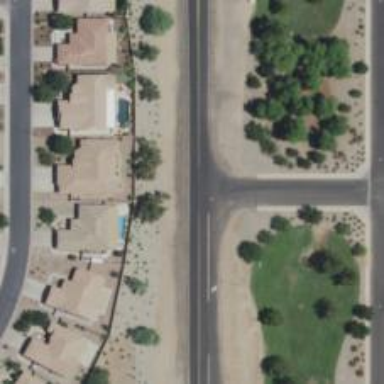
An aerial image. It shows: Asphalt road in residential area.